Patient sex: F
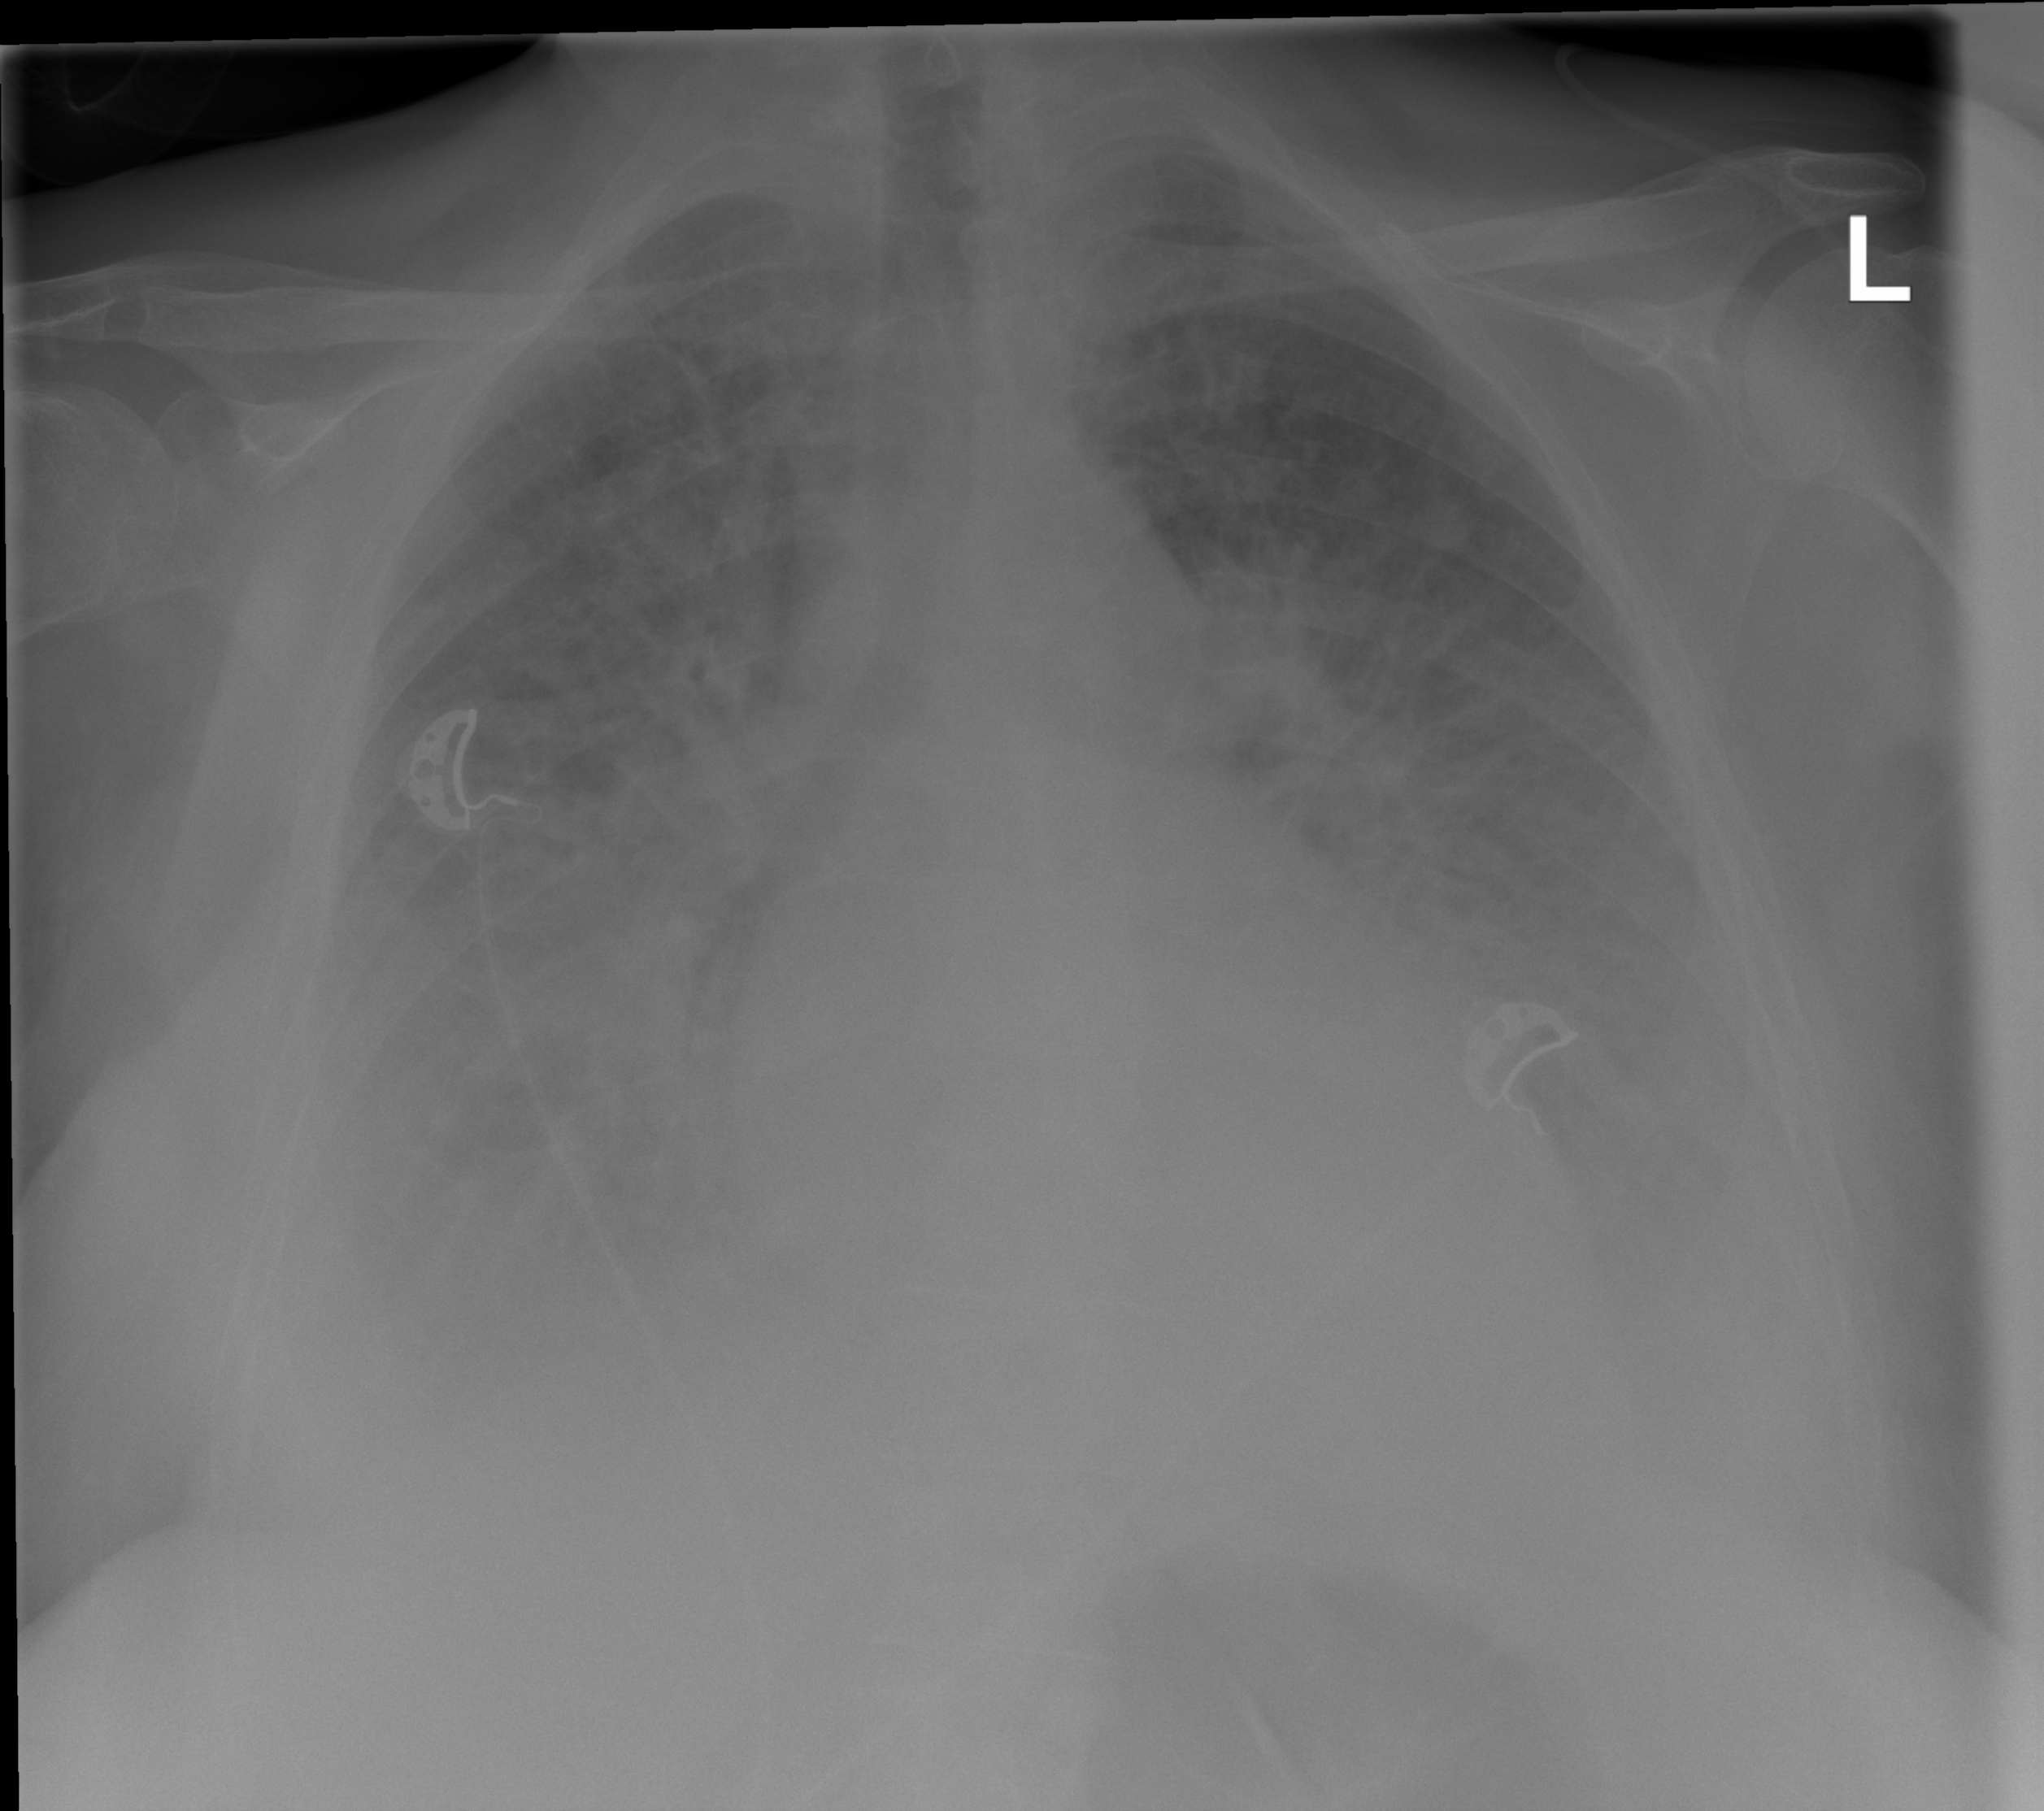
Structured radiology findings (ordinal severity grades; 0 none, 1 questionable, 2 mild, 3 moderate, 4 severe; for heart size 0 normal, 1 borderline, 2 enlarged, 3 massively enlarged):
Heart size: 2
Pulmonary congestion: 3
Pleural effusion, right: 2
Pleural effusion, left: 2
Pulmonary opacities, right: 3
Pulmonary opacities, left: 3
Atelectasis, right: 2
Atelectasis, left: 2